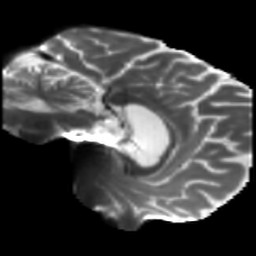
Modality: T2w
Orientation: sagittal
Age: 41
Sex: male
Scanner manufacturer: siemens
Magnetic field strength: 3 T
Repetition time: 5.25 s
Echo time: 0.08 s